Question: Tried by rechecking all my resource files no problem in it.Then tried clean and building project but still getting same error then tried validating resource files.followed some stackoverflow links also but issue is not resolved here i am placing the quick option details given in eclipse IDE

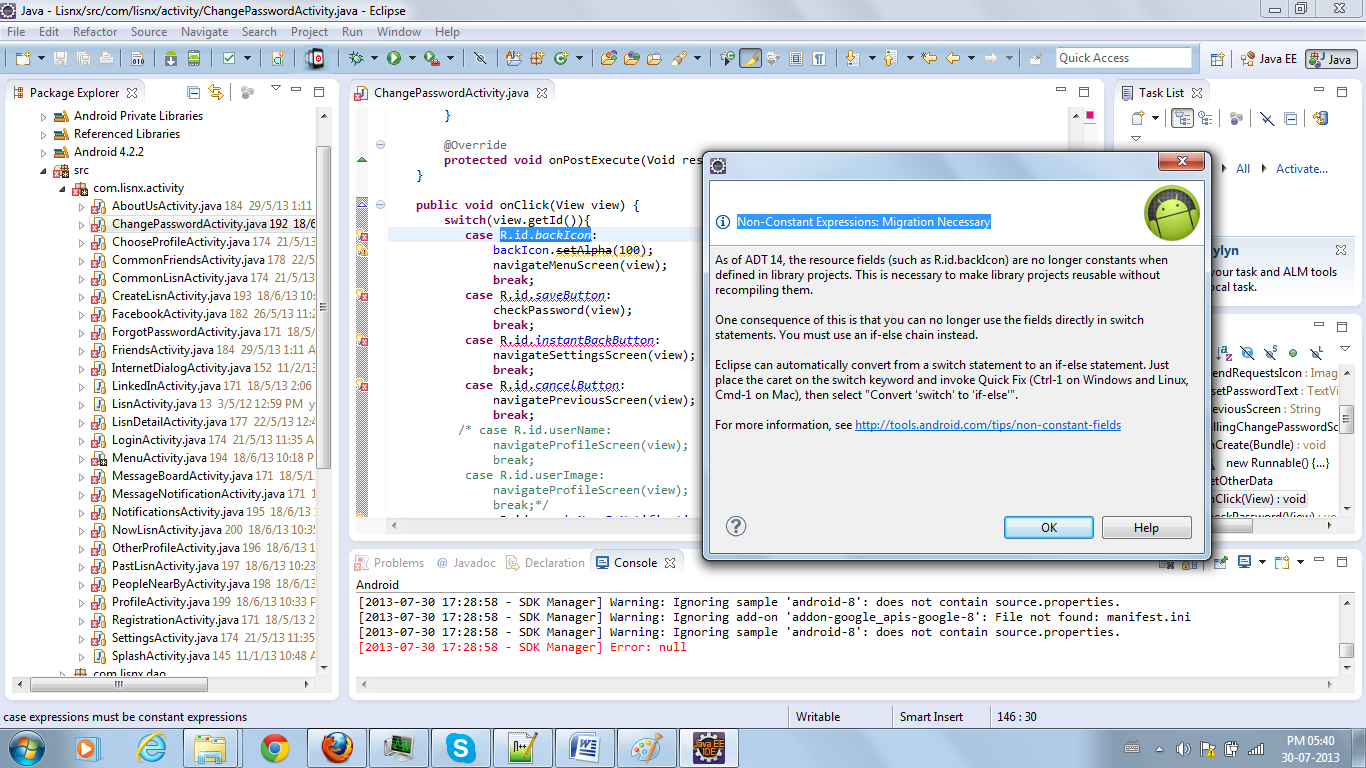
Answer: As per quick fix suggested by eclipse <URL> and change the switch statement to if-else by using ctrl+1 then problem resolved.